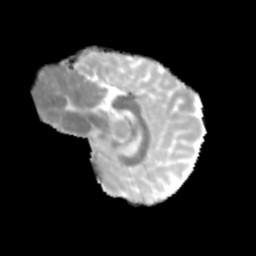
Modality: MD
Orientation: sagittal
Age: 11
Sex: male
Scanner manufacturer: siemens
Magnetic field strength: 3 T
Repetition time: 3.8 s
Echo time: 0.07 s